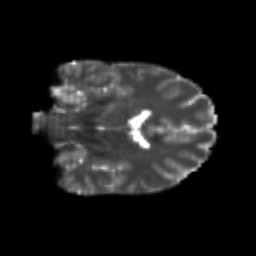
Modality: T2w
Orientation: coronal
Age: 25
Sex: male
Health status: healthy
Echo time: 0.074 s